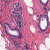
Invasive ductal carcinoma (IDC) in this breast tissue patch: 0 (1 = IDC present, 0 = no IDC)